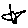
Label: bird